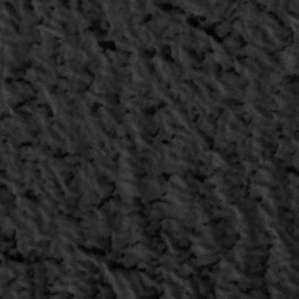
Label: frost